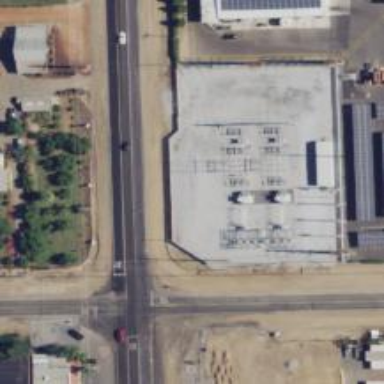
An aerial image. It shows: Power substation.